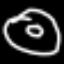
Label: donut